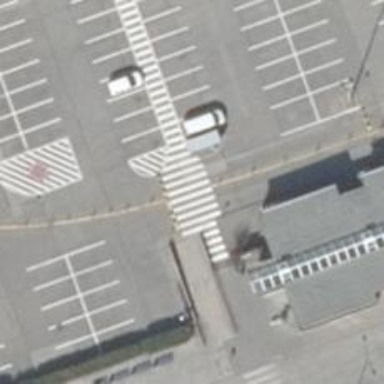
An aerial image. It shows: Zebra crossing for pedestrians.